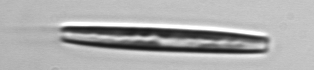
Label: pennate_Thalassionema